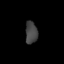
Tissue: lung
Cell type: Epithelial cells
Senescence score: 0.2433
Nuclear area (px): 265
Mean DAPI intensity: 67.702